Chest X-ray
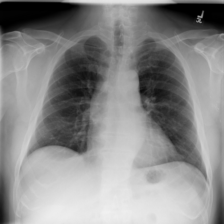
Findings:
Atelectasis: negative
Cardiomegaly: negative
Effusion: negative
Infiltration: negative
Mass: negative
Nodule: negative
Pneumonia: negative
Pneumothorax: negative
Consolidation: negative
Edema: negative
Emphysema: negative
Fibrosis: negative
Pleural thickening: negative
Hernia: negative